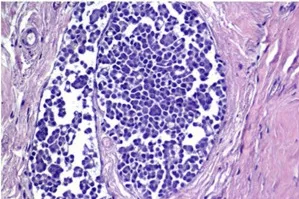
Macroscopic and histological analysis of pleura. (B,C) Histological section of pleura (hematoxylin and eosin stain) shows neoplastic cells within the lumen of dilated vessel. Immunohistochemistry for the HBME-mesothelioma marker shows moderate to intense membranous immunolabeling of the tumor cells with apical membrane accentuation.
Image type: pathology (h&e)